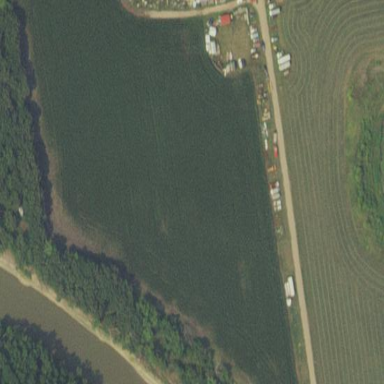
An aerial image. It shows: Farmland featuring maze attraction.